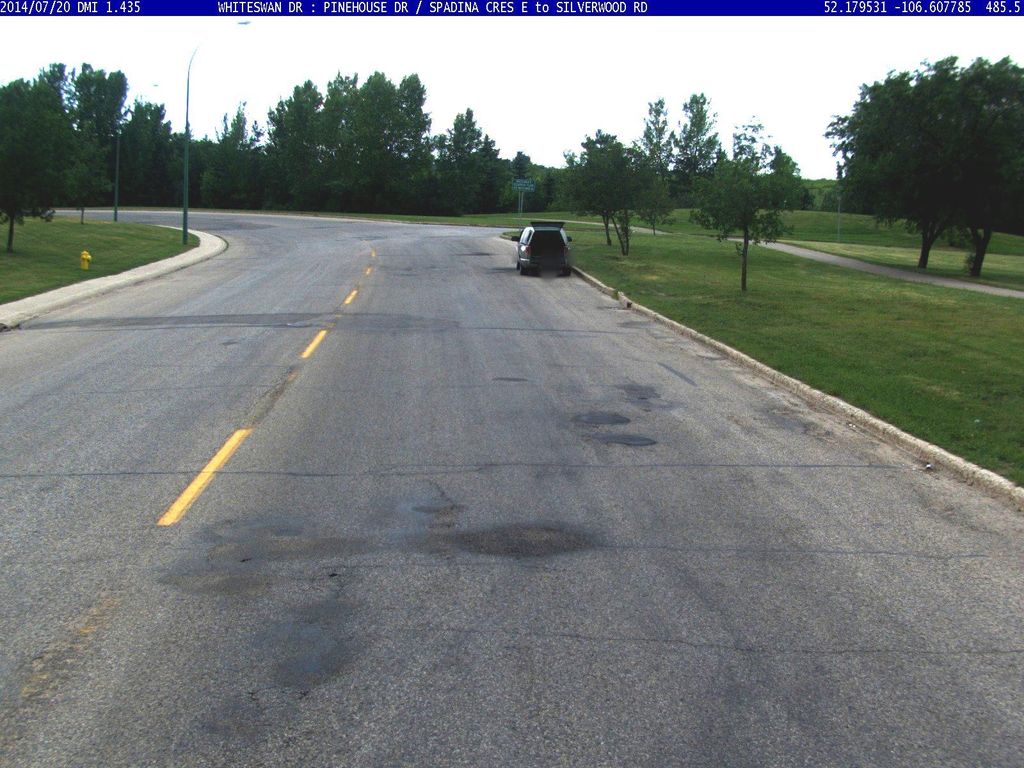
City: saskatoon